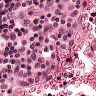
Metastatic tissue present: no